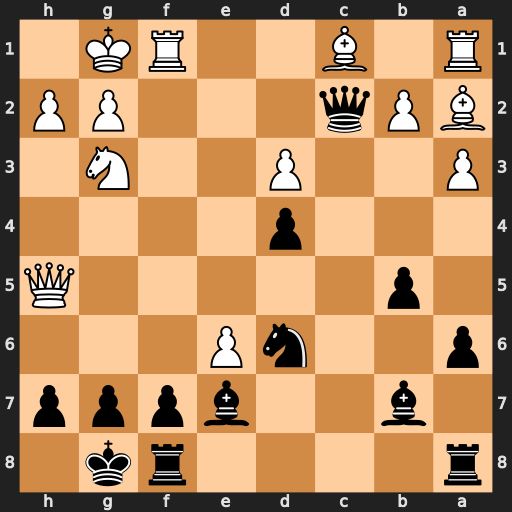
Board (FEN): r4rk1/1b2bppp/p2nP3/1p5Q/3p4/P2P2N1/BPq3PP/R1B2RK1
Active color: b
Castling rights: -
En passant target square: -
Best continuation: Qxg2#